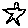
Label: star